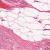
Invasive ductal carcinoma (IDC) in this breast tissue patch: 0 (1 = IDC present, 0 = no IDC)